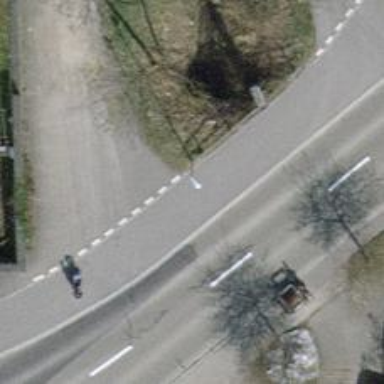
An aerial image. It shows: Asphalt sidewalk along the footway.